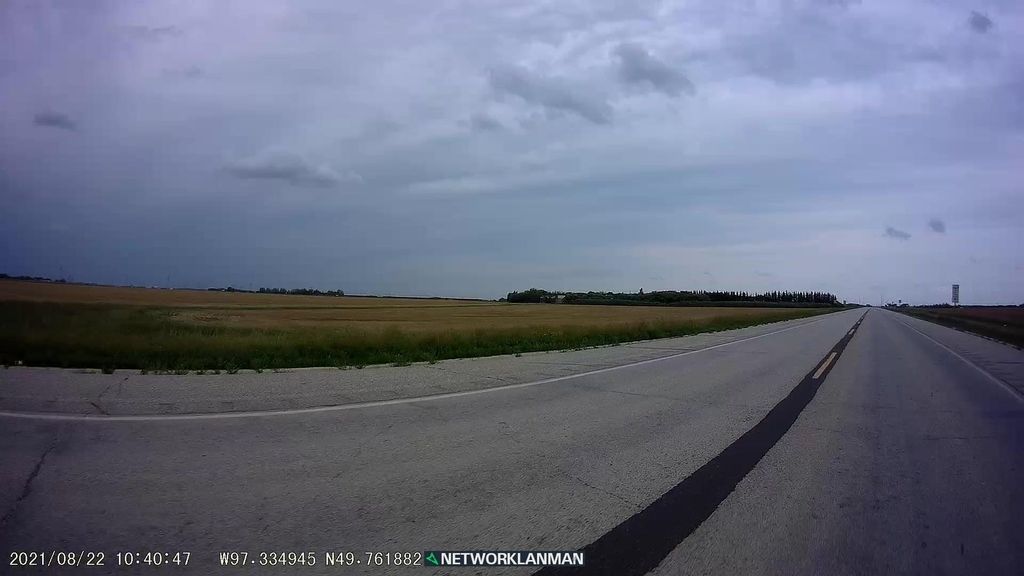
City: winnipeg